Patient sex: F
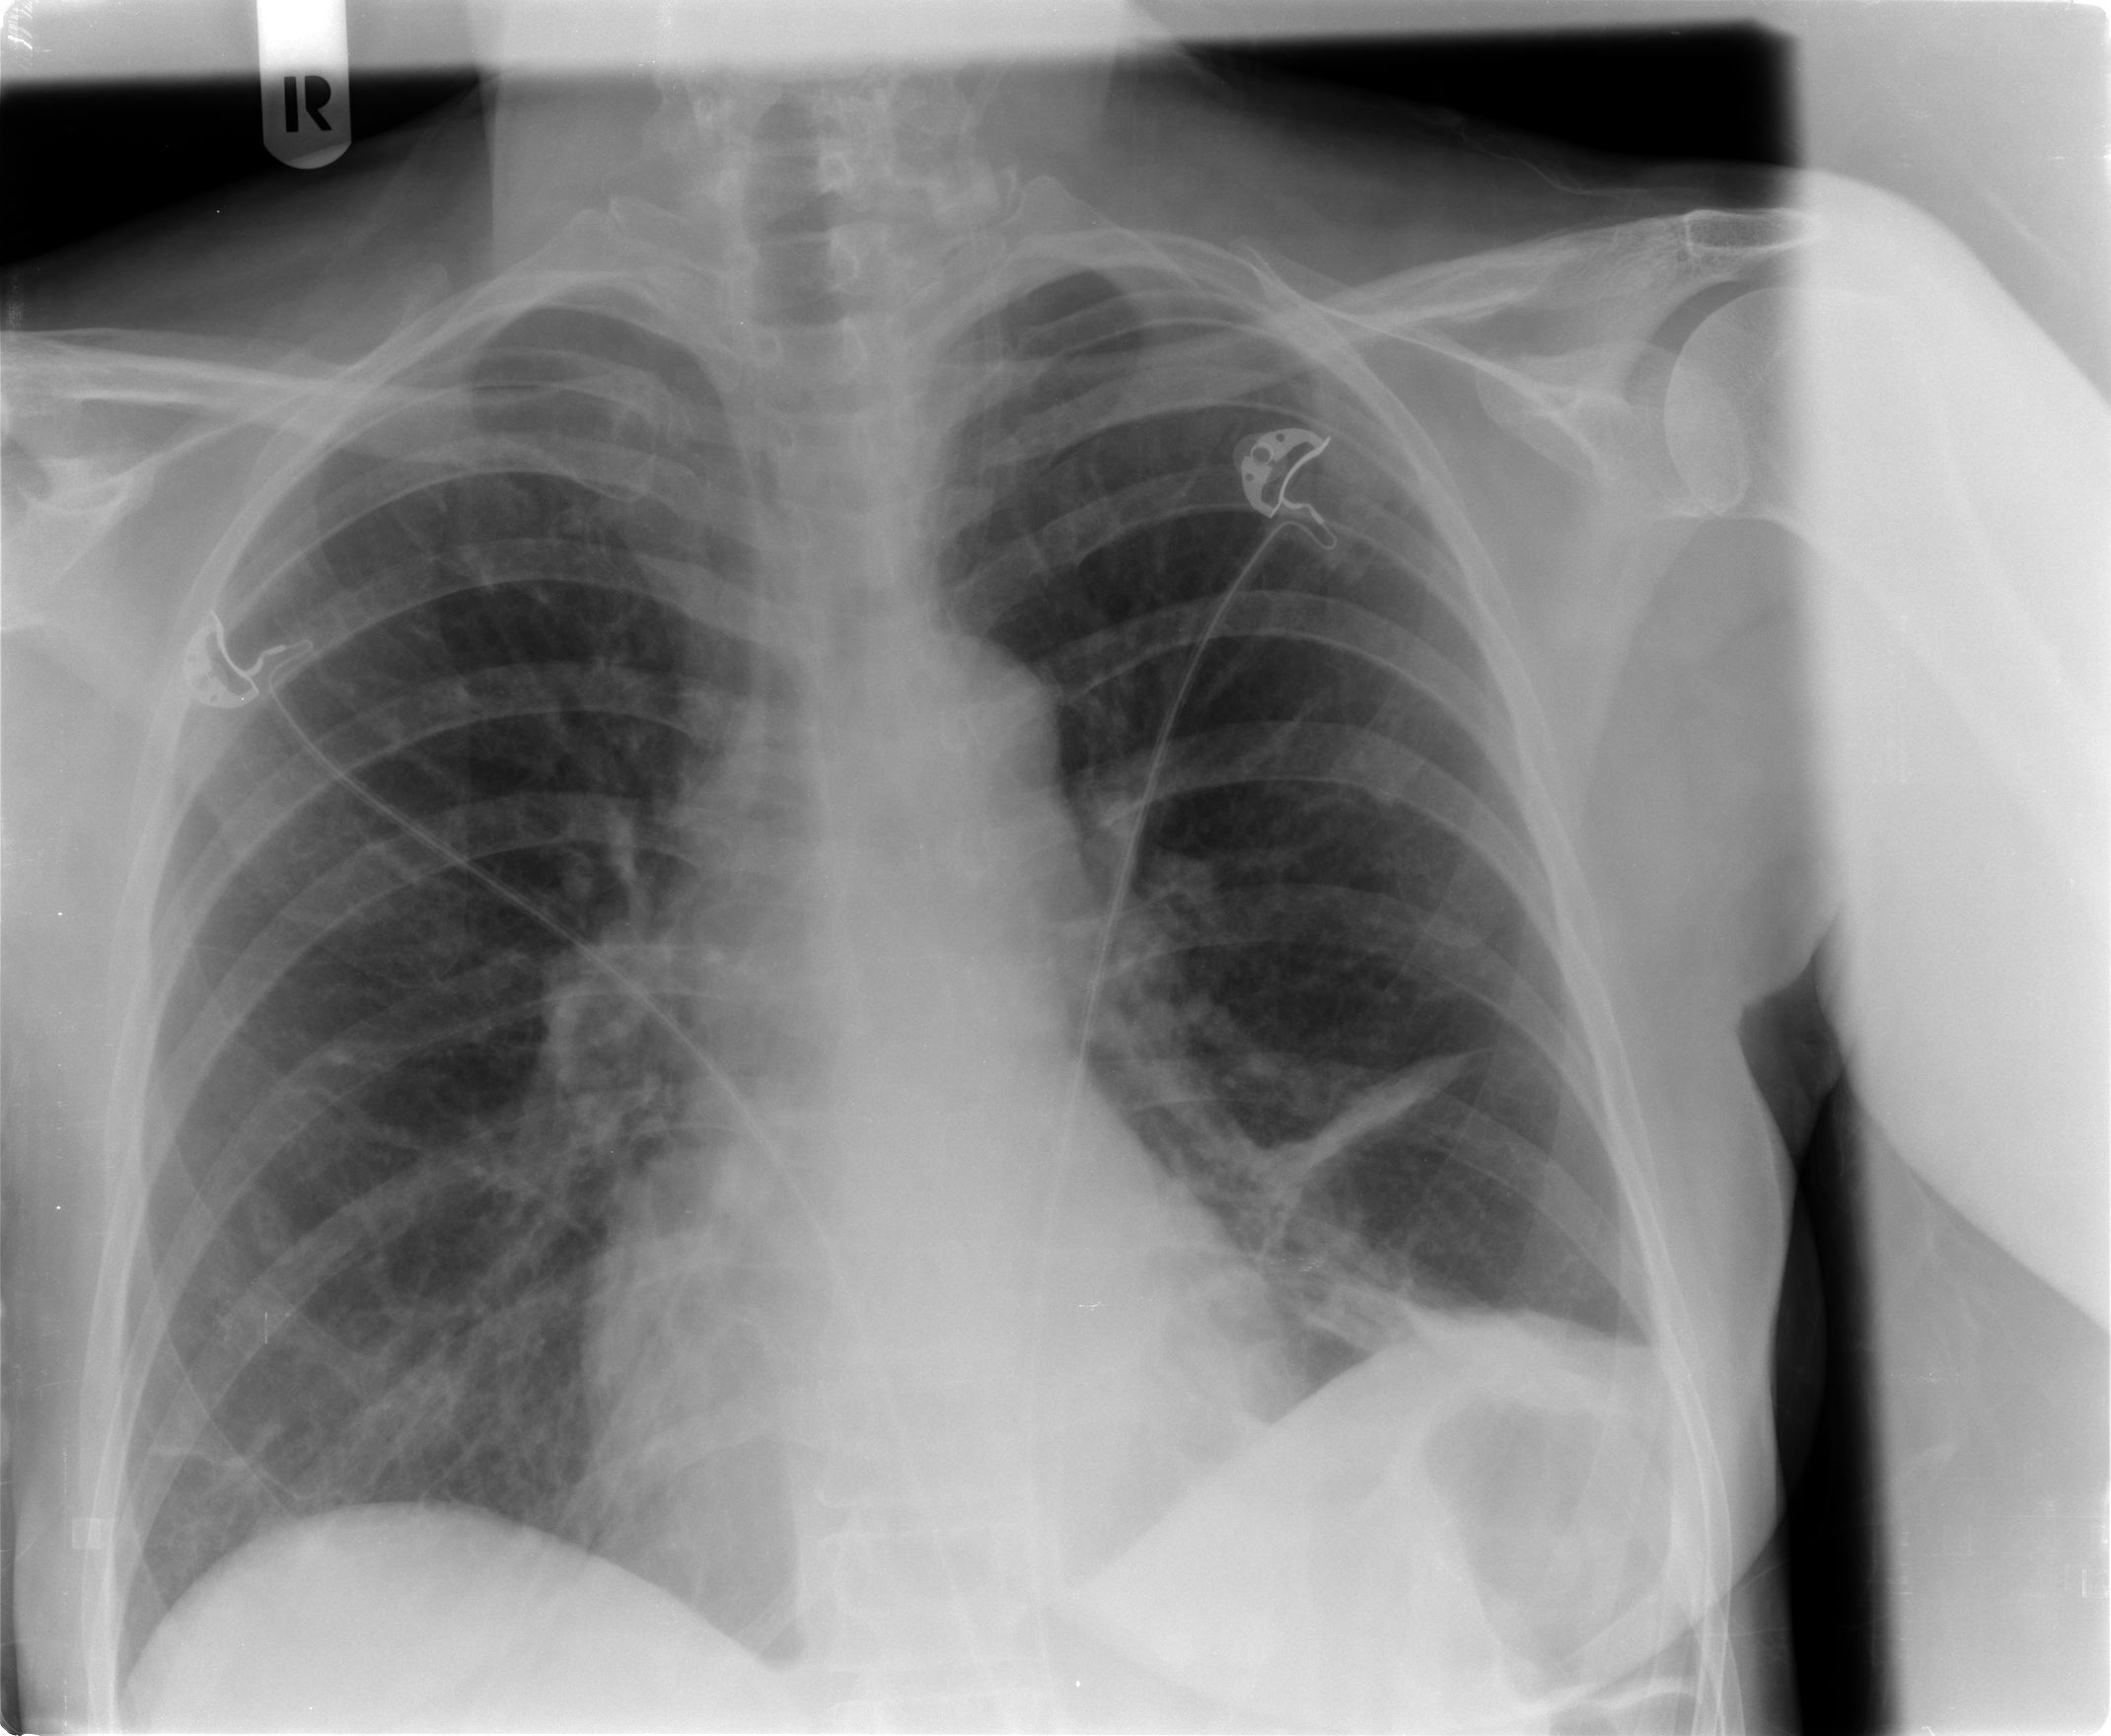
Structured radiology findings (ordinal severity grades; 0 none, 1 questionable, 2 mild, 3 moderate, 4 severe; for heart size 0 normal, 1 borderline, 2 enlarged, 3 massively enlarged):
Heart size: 0
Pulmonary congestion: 0
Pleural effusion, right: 0
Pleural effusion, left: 0
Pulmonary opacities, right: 0
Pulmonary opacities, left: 0
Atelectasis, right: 2
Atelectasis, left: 2